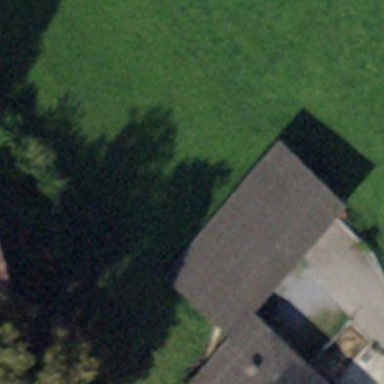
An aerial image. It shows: Shed.